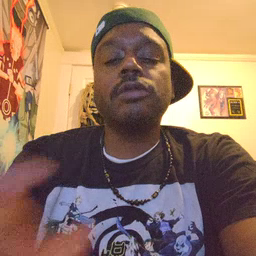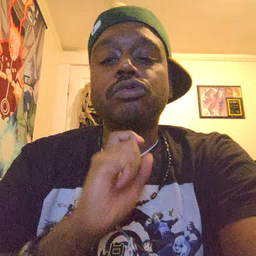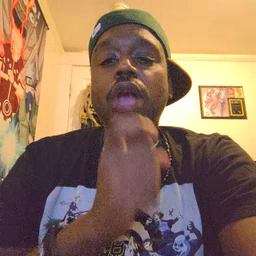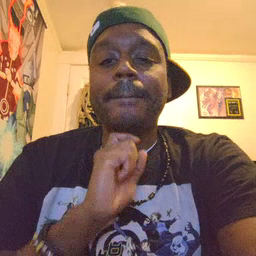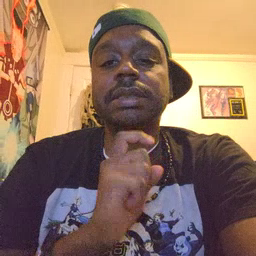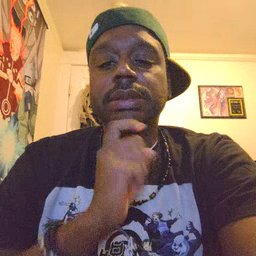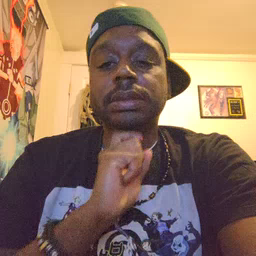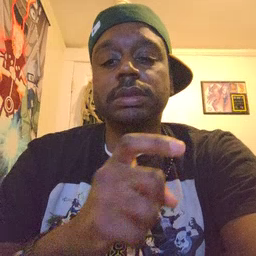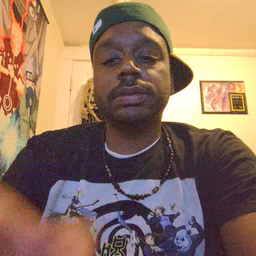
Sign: garbage